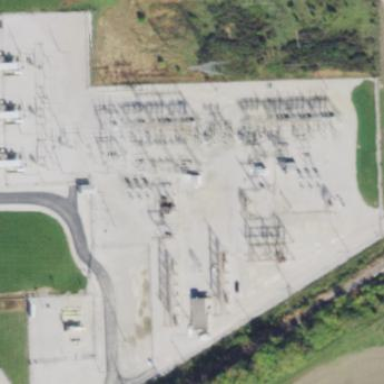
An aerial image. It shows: Power substation dedicated to generation.